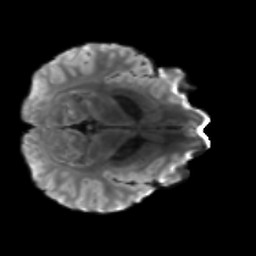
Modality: T2w
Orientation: axial
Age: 26
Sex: male
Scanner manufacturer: siemens
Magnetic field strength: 3 T
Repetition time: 3.5 s
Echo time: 0.086 s